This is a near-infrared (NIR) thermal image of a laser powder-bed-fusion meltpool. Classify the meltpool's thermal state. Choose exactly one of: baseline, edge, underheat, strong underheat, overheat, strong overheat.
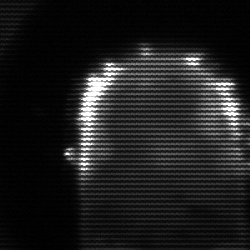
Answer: baseline